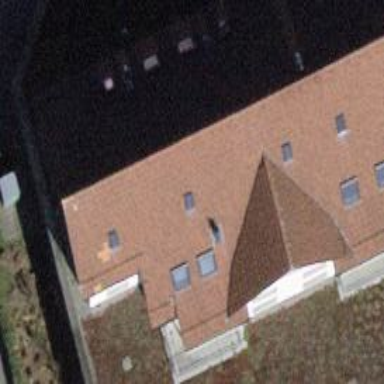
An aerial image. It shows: Residential building with gabled roof shape.